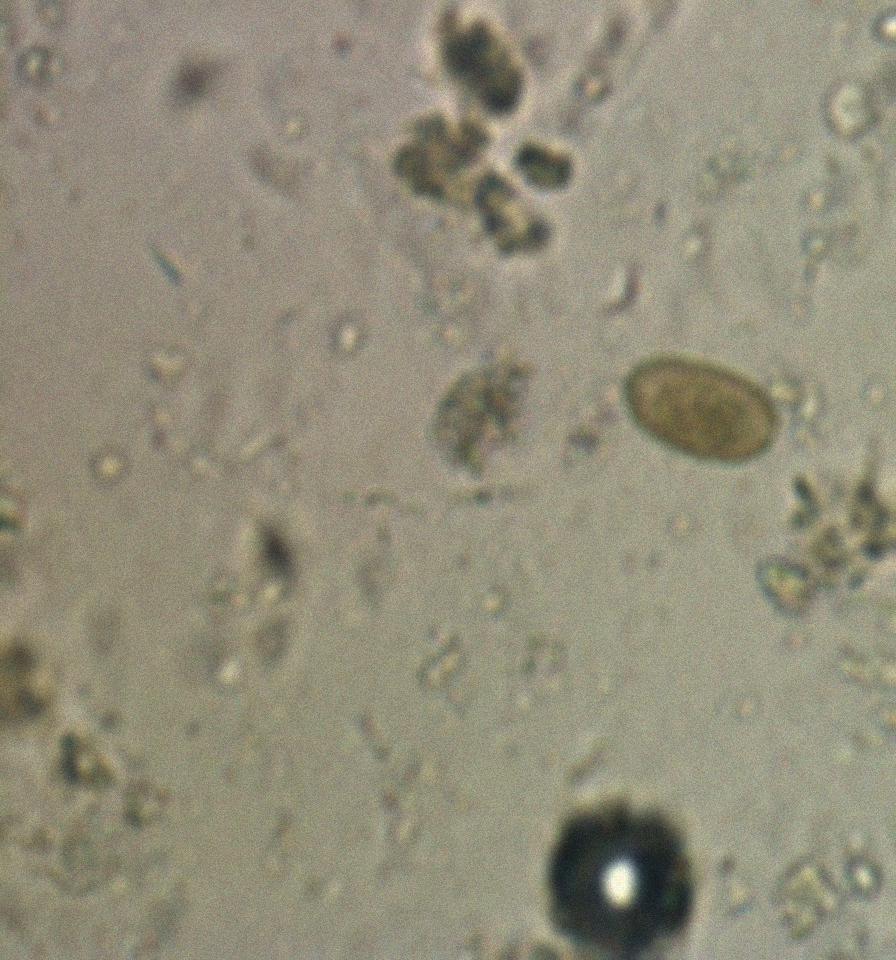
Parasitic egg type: Capillaria philippinensis